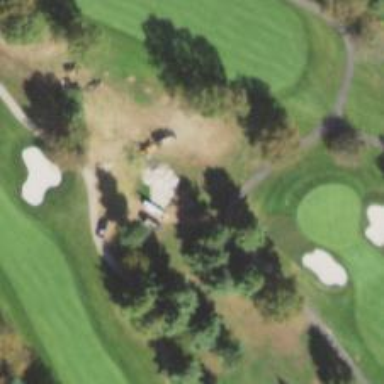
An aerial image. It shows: Pathway for golfing.